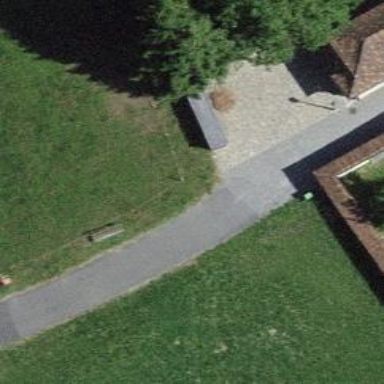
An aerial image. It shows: Bench.